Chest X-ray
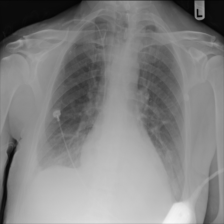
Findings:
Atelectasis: negative
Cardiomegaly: negative
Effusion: negative
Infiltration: negative
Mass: negative
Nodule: negative
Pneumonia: negative
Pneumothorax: negative
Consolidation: positive
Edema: negative
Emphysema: negative
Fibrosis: negative
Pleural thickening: negative
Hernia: negative